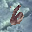
Label: 6